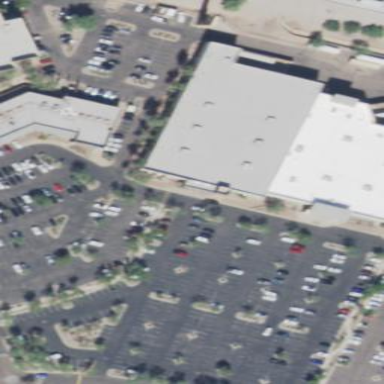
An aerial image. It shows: Building.